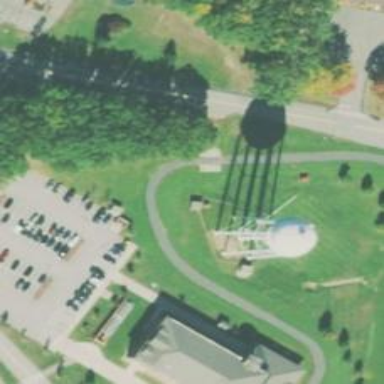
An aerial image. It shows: Water tower that is man-made.